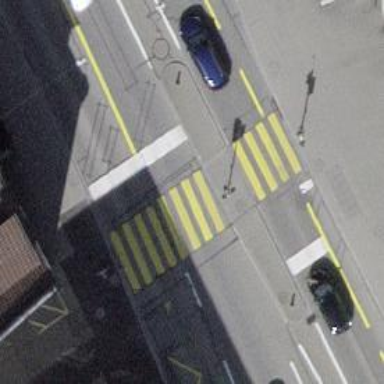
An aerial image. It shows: Road with traffic signals.